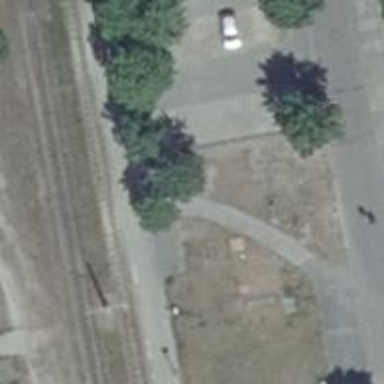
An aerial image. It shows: Footway road with tram platform. There is shelter on the platform for public transport.